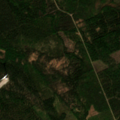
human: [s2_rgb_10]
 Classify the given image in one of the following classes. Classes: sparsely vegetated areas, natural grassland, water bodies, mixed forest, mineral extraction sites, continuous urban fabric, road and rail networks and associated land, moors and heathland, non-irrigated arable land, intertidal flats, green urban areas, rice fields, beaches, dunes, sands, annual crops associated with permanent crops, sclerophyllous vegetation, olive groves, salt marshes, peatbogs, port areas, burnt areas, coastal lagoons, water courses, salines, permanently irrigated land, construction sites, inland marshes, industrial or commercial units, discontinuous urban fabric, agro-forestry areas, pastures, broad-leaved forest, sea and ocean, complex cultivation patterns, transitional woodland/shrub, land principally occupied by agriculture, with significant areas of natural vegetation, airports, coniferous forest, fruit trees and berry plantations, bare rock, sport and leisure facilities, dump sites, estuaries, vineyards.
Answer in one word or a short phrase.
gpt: mixed forest, transitional woodland/shrub